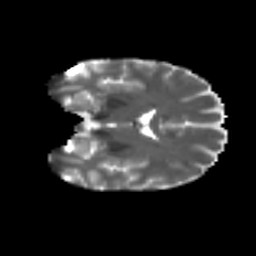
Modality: T2w
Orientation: coronal
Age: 38
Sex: female
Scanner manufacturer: ge
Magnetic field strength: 3 T
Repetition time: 7.8 s
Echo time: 0.0614 s